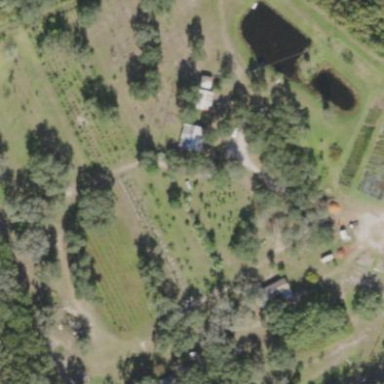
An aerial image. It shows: Plant nursery area.